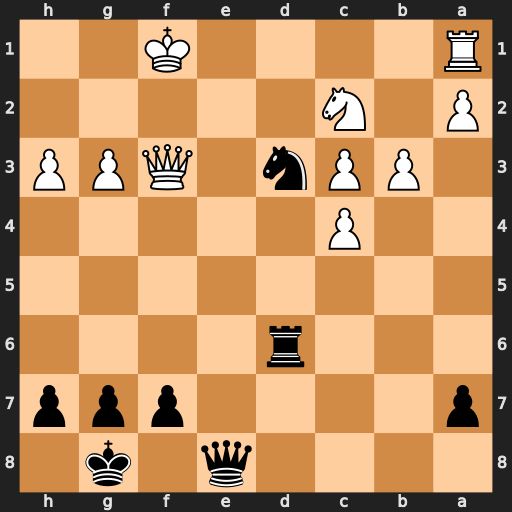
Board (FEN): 4q1k1/p4ppp/3r4/8/2P5/1PPn1QPP/P1N5/R4K2
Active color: b
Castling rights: -
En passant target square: -
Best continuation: Rf6 Qxf6 gxf6